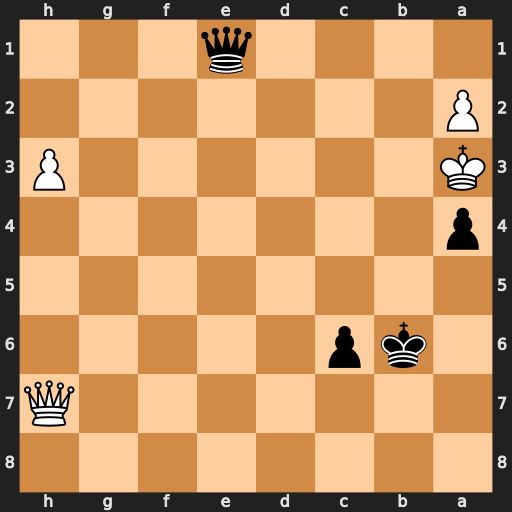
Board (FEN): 8/7Q/1kp5/8/p7/K6P/P7/4q3
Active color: b
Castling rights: -
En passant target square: -
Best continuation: c5 Kb2 a3+